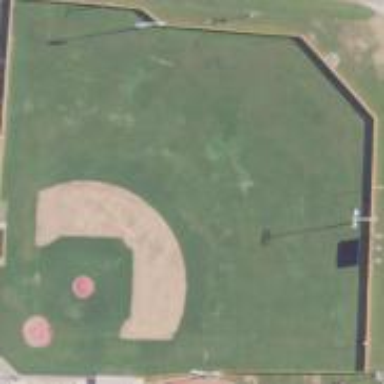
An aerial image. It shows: Grassy baseball pitch for leisure sports.